Question: I have example on jsfidle.
I want to rearrange the boxes as shown below:

Thank you for your ideas
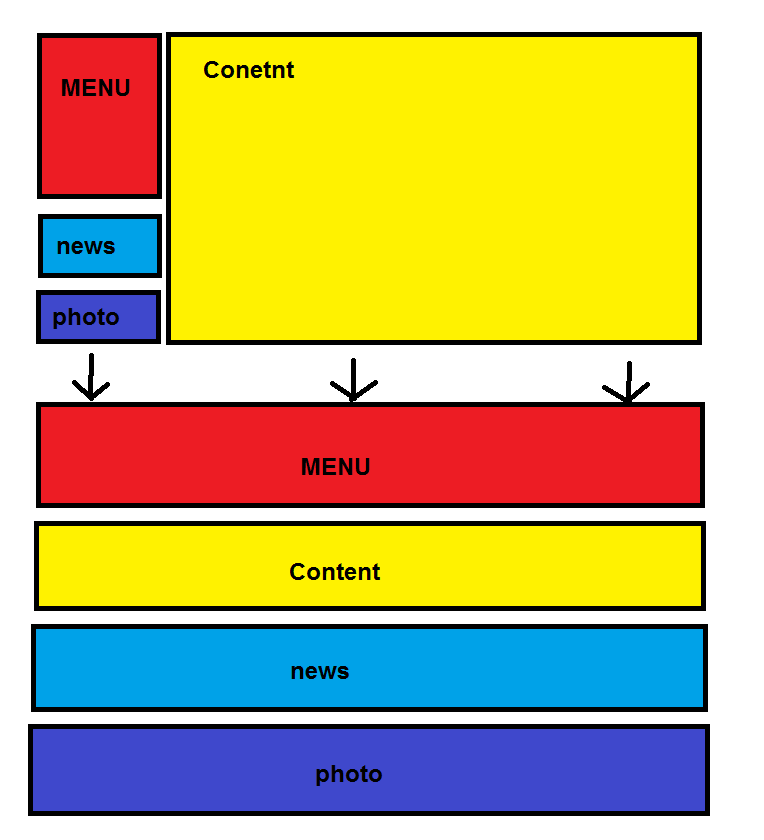
Answer: In order to have achieve this structure you will need to pull your "content" div to right for sm and to left for xs.[bootstrap-pull-left-for-small-devices][1]
This link will help you to do so..
So, html will be
'''
<div class="container-fluid">
<div class="row">
<div class="col-sm-4 col-xs-12">Menu</div>
<div class="col-sm-6 col-xs-12 pull-right-sm pull-xs-left">content</div>
<div class="col-sm-4 col-xs-12">
<div class="row">
<div class="col-sm-12">News</div>
<div class="col-sm-12">Photo</div>
</div>
</div>
</div>
</div>
'''
and CSS will be
'''
@media (max-width: 767px) {
.pull-xs-left {
float: left;
}
}
@media (min-width: 768px) and (max-width: 991px) {
.pull-sm-right {
float: right;
}
}
'''